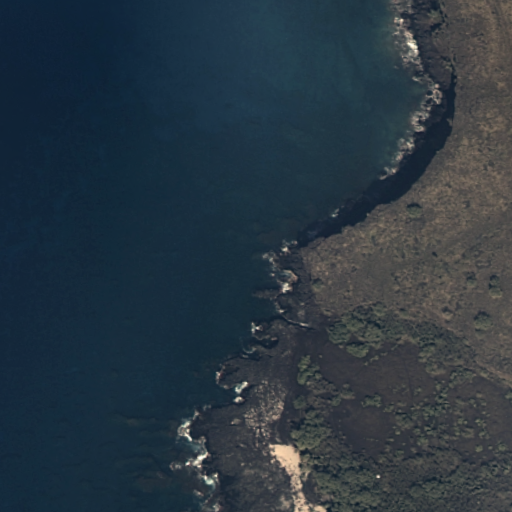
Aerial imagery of cape in Hawaii named Kanekauii Point containing only unknown